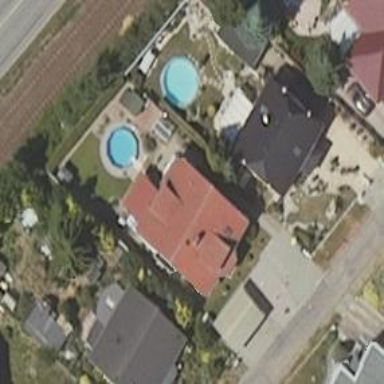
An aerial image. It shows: Simple house.